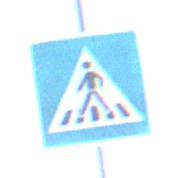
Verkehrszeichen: FussgaengerueberwegRechts
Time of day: SunriseSunset
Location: Outdoor (Nature)
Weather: Clear
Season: Winter
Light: Natural